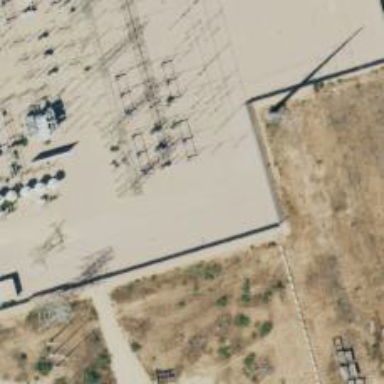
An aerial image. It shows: Switch used for power control.